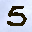
Label: 5